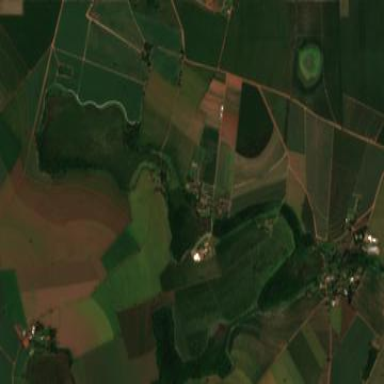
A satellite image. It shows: View of farmland.